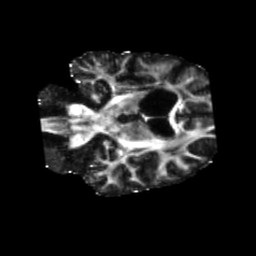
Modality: FA
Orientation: coronal
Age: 70
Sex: male
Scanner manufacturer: siemens
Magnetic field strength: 3 T
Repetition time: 5.47 s
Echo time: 0.0854 s